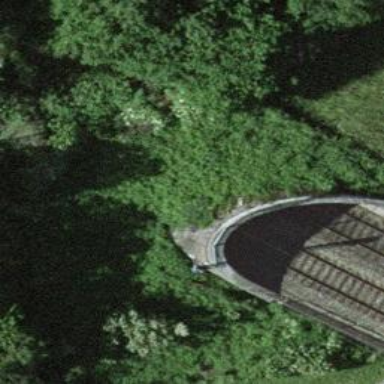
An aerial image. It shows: Single-track railway with electrified contact lines.